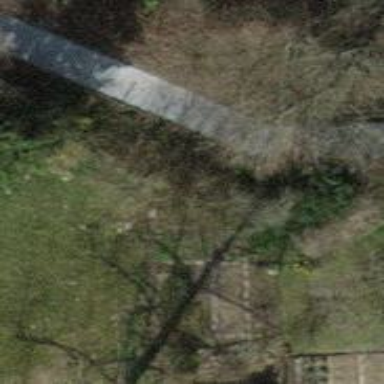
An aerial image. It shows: Footway made of paving stones.